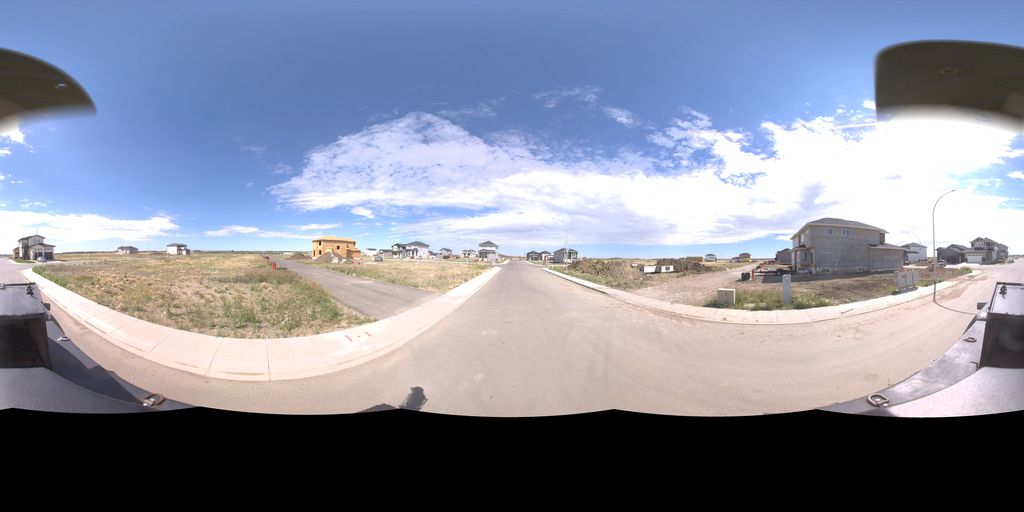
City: saskatoon